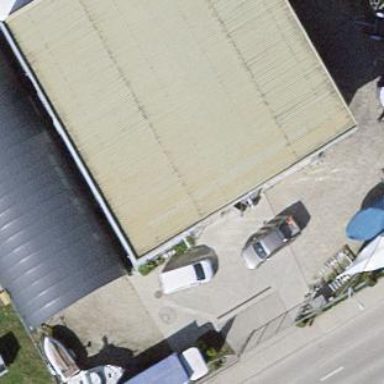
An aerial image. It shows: Commercial building.